Field crop: maize
Growth stage: 2
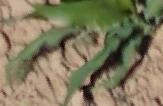
Species: maize